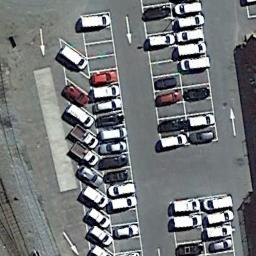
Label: parking_lot